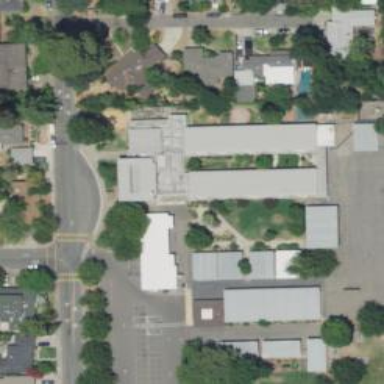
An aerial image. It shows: School.